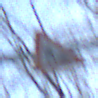
Verkehrszeichen: Arbeitsstelle
Umgebung: Outdoor, Nature
Tageszeit: MorningAfternoon
Wetter: Clear
Licht: Natural
Jahreszeit: Winter
Kontrast: LowContrast